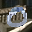
Label: 0